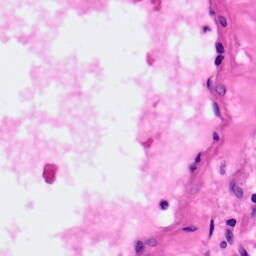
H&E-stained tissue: Pancreatic